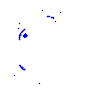
Particle: proton